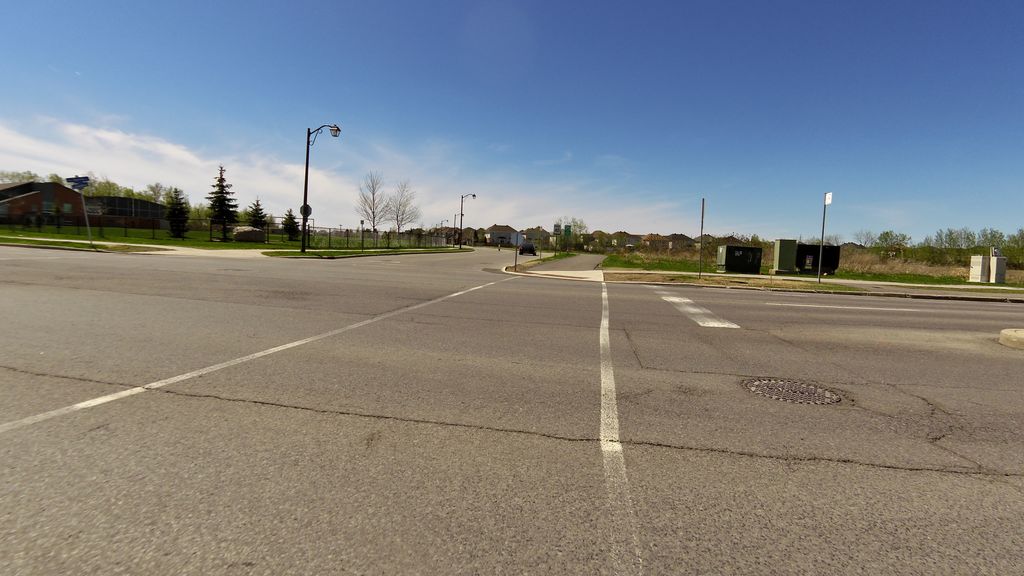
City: ottawa-gatineau